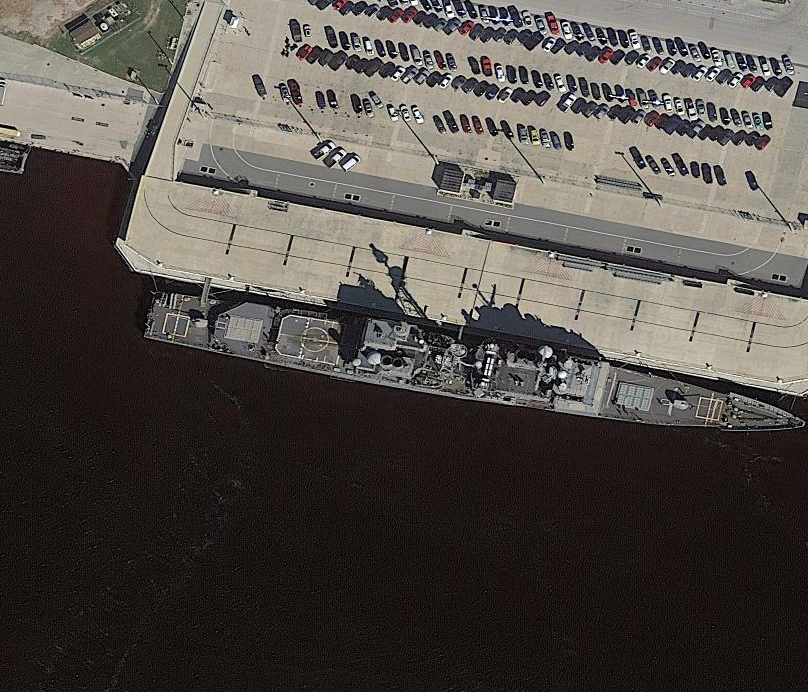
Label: Ticonderoga-class_cruiser